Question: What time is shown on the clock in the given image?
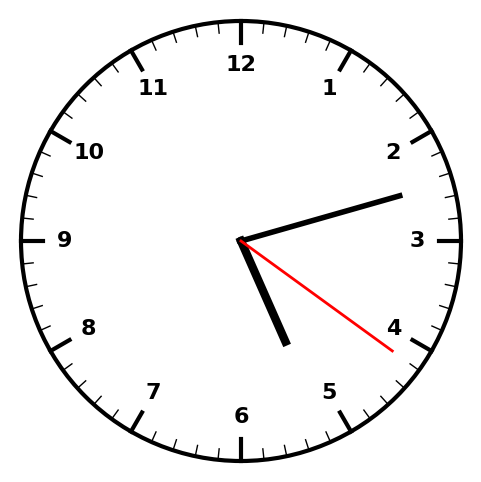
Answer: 05:12:21